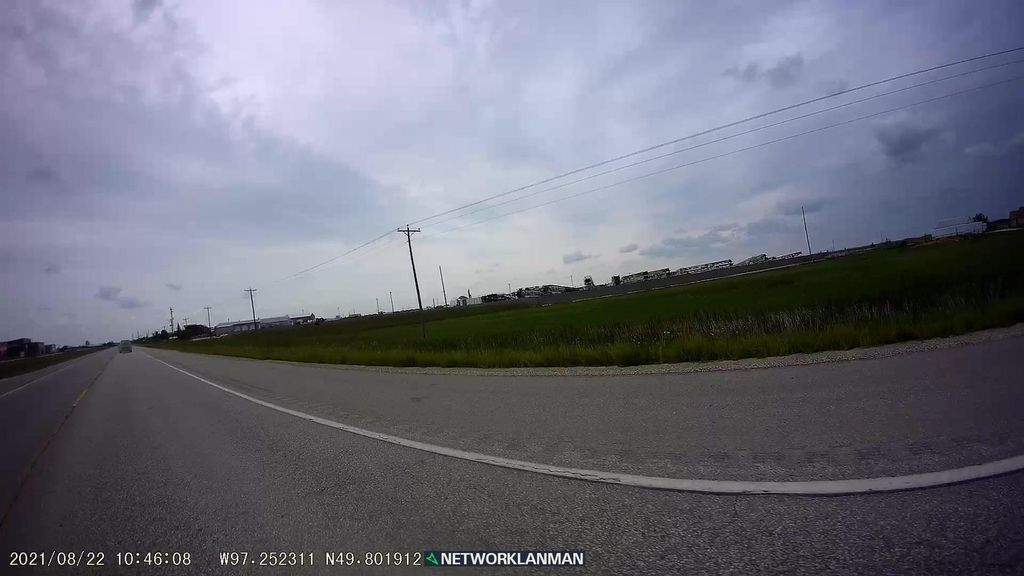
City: winnipeg